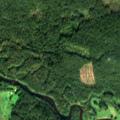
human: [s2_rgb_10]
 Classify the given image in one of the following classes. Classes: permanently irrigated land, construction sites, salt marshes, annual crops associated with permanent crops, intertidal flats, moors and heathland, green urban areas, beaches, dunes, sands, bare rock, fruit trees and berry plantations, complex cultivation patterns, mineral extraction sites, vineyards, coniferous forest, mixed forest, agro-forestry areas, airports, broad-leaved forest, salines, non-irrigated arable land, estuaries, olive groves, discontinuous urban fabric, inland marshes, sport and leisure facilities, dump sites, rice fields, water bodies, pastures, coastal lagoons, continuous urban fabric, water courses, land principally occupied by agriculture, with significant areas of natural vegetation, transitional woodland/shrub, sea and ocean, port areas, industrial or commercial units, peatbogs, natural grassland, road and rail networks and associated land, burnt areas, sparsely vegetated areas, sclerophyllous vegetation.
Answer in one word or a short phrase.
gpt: pastures, land principally occupied by agriculture, with significant areas of natural vegetation, coniferous forest, mixed forest